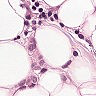
Metastatic tissue present: yes